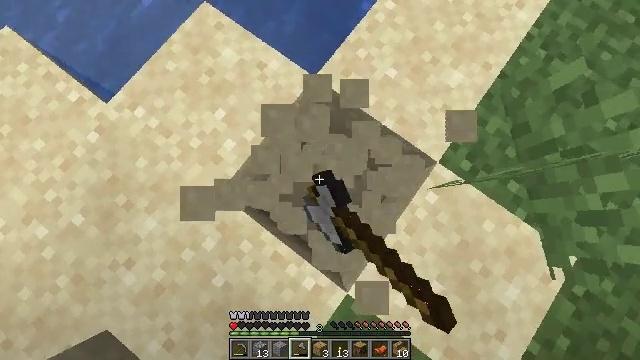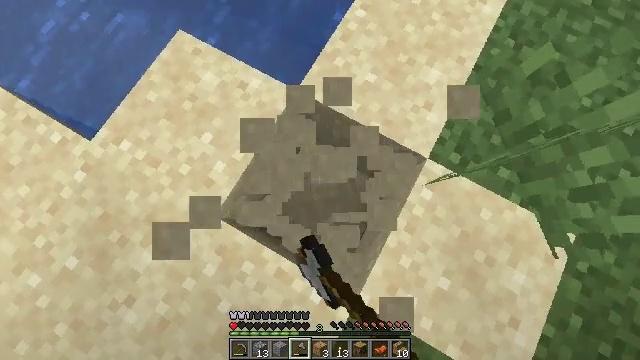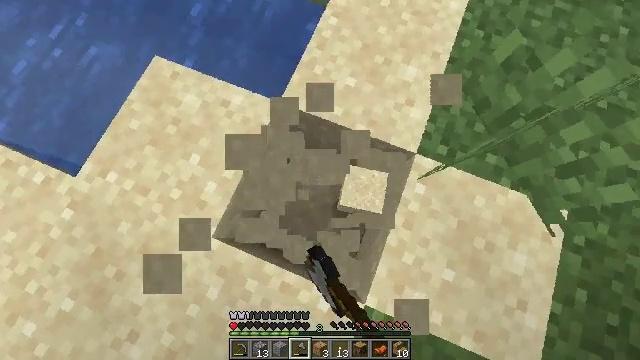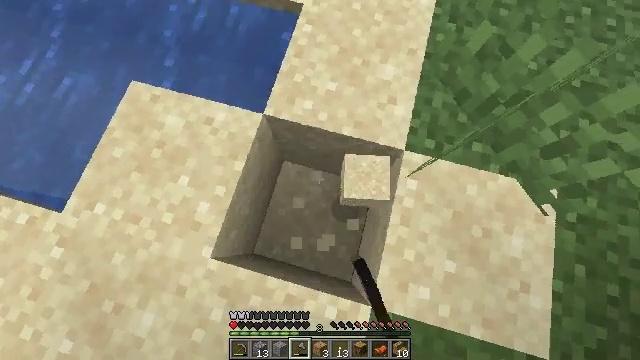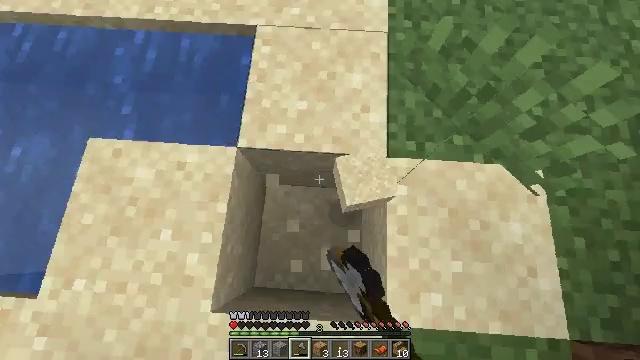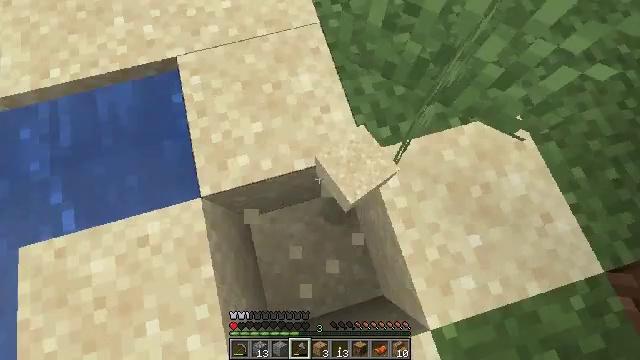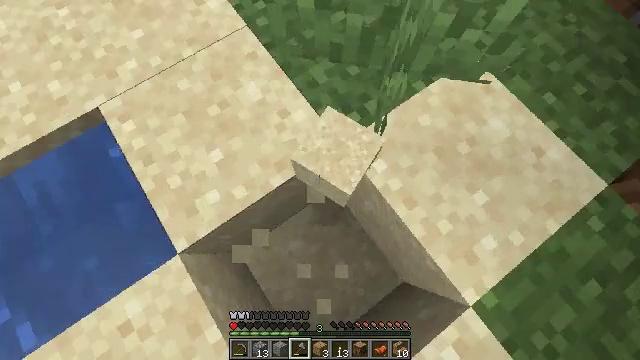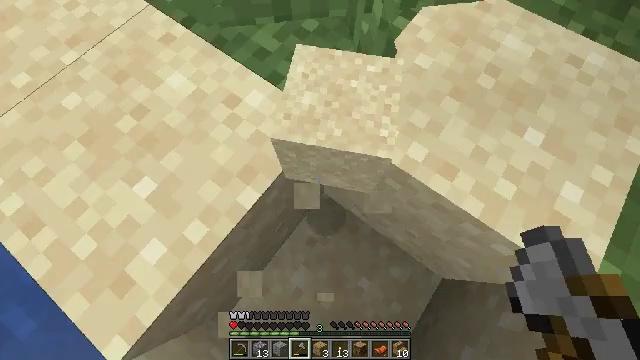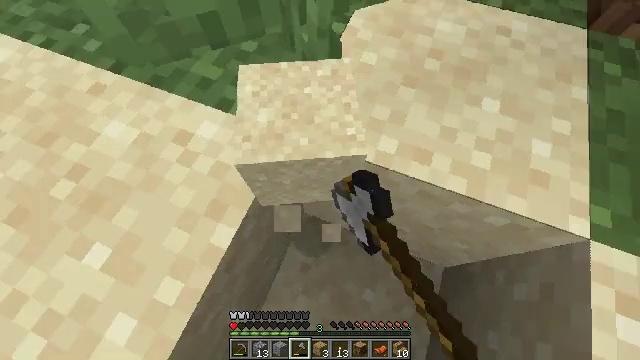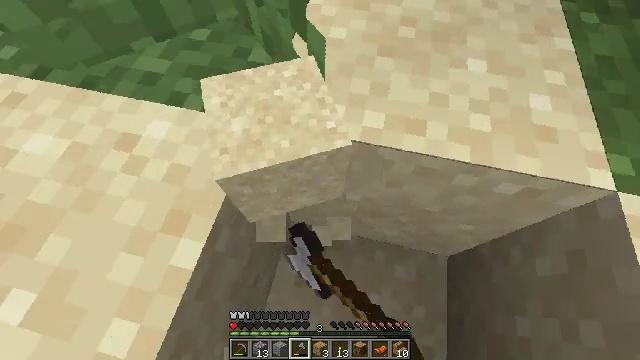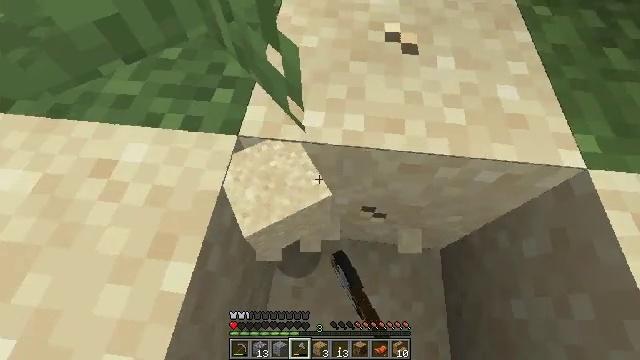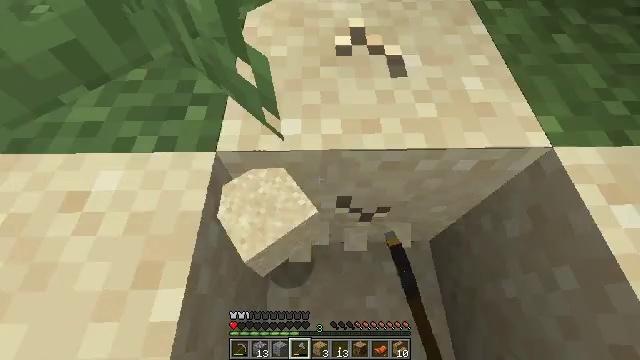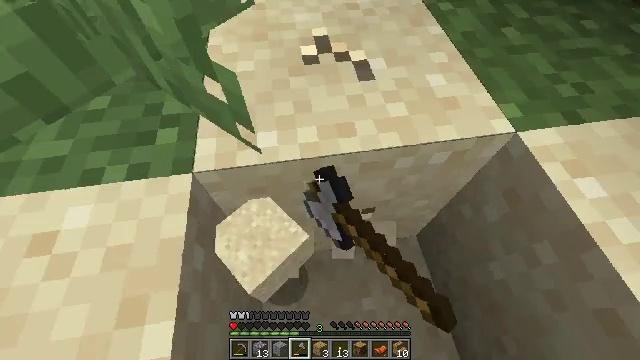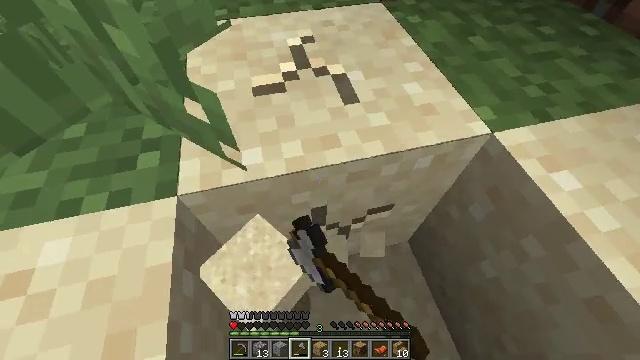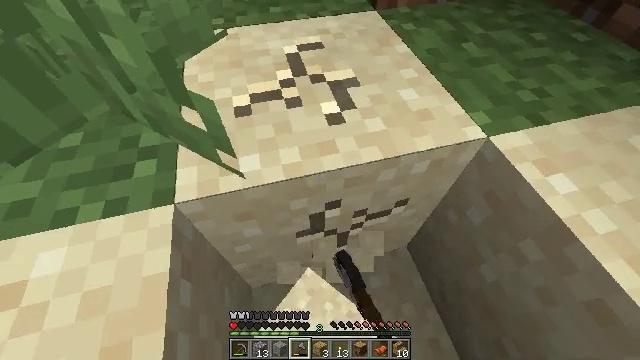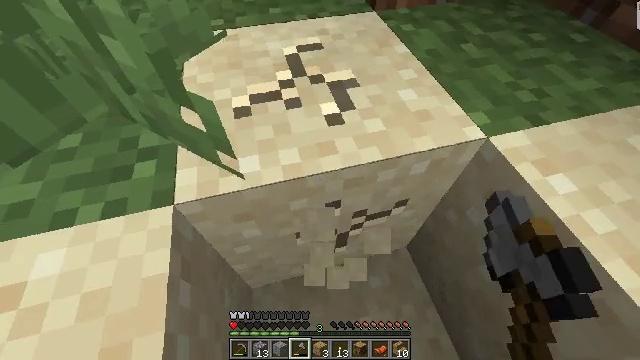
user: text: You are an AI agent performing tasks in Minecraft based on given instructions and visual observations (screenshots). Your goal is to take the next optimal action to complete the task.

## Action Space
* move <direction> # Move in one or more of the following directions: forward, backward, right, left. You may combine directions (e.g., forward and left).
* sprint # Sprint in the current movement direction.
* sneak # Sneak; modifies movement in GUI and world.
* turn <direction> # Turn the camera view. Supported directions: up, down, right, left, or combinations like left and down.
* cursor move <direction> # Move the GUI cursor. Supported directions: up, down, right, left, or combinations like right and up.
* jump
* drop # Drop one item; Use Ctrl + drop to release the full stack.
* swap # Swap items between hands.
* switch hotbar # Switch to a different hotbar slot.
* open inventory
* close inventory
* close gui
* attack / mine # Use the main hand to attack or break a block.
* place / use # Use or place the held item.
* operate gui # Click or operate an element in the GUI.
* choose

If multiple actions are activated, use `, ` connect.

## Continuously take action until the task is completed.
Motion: motion action
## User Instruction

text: Mine sand by the water.
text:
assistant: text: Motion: turn right and up, attack / mine
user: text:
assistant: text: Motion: turn right and up, attack / mine
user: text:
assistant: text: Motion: move forward, turn right, attack / mine
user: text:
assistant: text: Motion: move forward, turn right, attack / mine
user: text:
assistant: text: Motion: move forward, turn right, attack / mine
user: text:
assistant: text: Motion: turn right, attack / mine
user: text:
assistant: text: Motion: turn right and up, attack / mine
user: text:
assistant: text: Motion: turn right and up, attack / mine
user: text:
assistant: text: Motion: turn right and up, attack / mine
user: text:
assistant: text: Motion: turn right and up, attack / mine
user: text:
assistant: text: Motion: turn right and up, attack / mine
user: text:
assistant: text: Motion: turn right and up, attack / mine
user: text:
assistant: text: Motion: turn right and up, attack / mine
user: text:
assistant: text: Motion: turn up, attack / mine
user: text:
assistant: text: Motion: attack / mine
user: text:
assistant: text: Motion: attack / mine
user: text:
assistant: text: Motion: turn right, attack / mine
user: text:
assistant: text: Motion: turn right and down, attack / mine
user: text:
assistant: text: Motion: turn right and down, attack / mine
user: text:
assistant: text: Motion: attack / mine
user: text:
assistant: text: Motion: attack / mine
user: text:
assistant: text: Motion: turn right, attack / mine
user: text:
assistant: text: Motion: turn right, attack / mine
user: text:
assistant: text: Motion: attack / mine
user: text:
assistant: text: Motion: attack / mine
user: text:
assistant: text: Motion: turn right, attack / mine
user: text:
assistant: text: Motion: turn right and up, attack / mine
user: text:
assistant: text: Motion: move forward, turn right and up, attack / mine
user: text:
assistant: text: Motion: move forward, turn right and up, attack / mine
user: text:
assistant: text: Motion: move forward, turn right and up, attack / mine